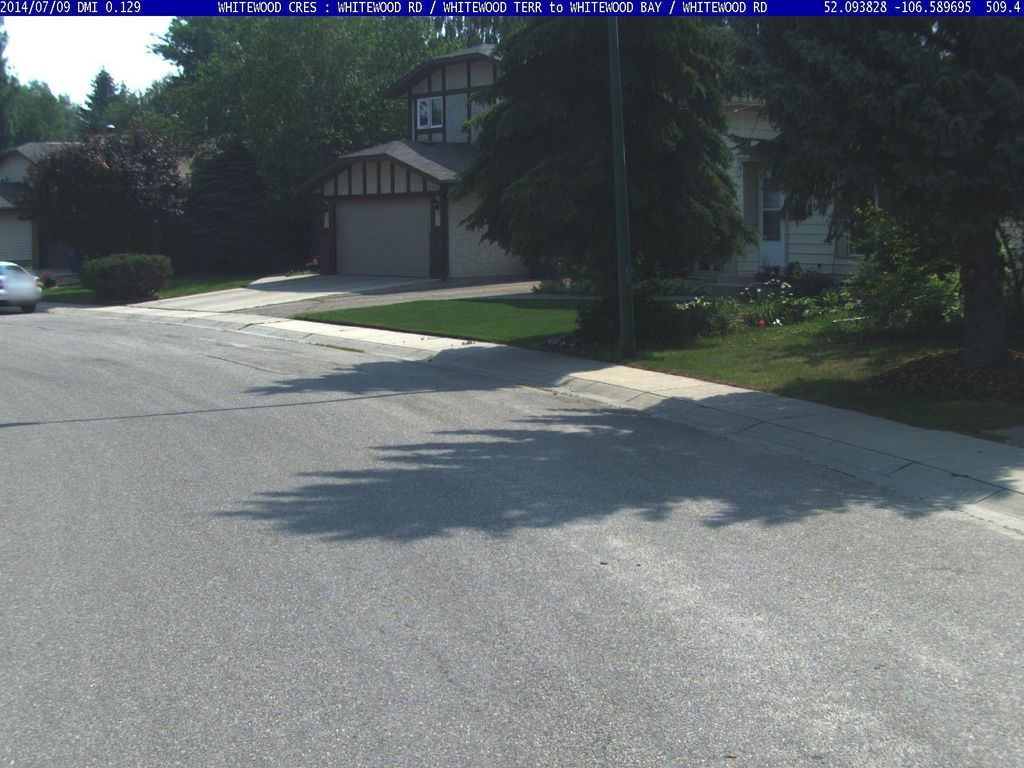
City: saskatoon